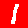
Digit: 1